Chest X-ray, PA view. Patient: 43 years old, sex M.
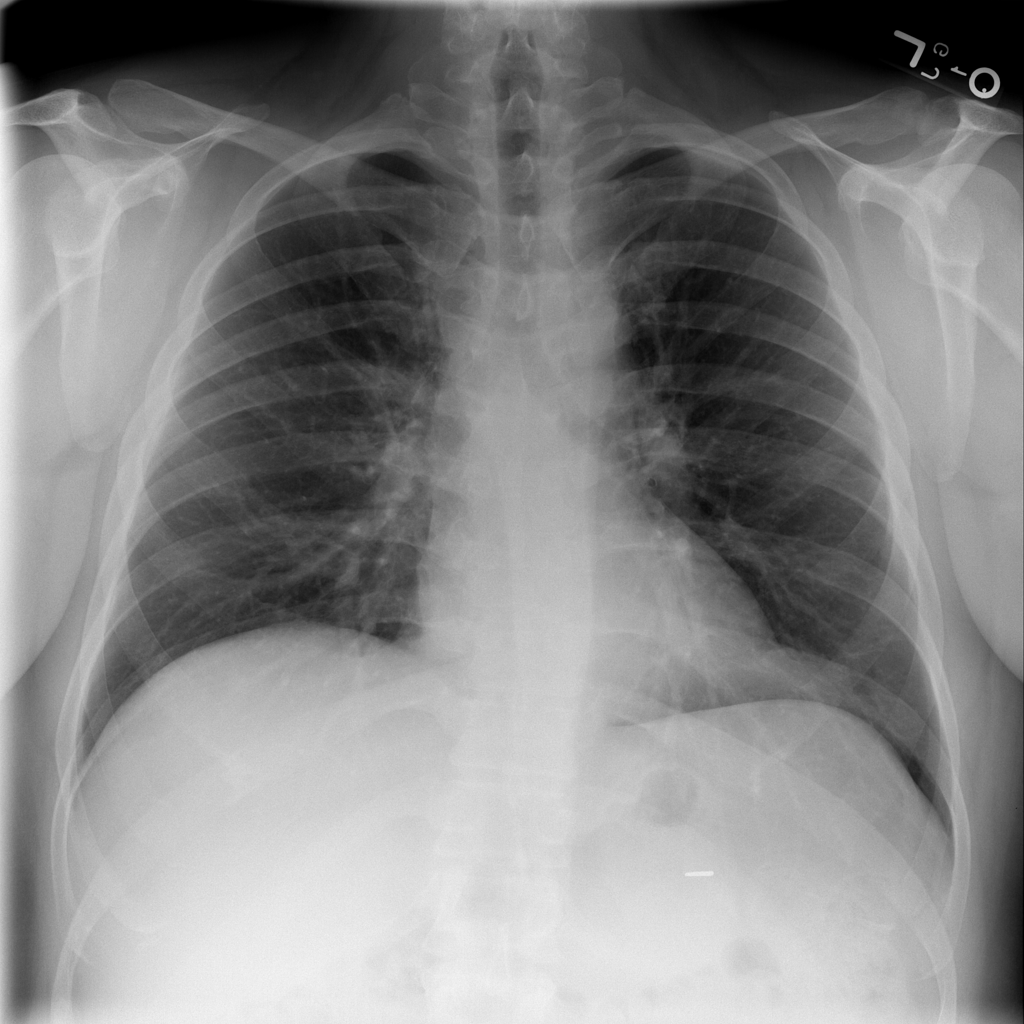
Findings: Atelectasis